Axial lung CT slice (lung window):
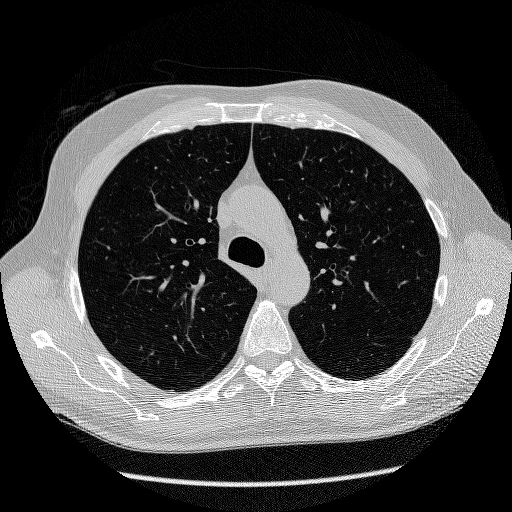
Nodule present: no